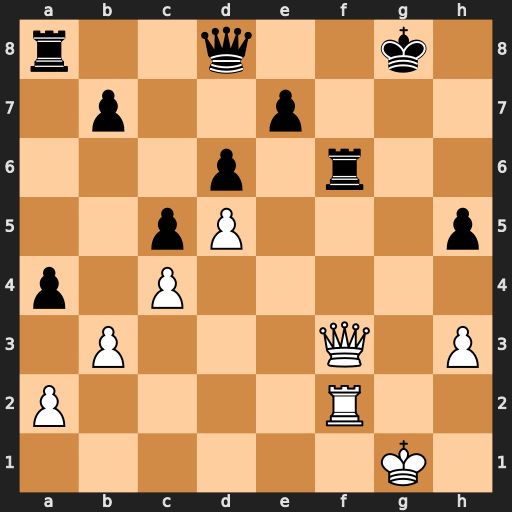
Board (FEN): r2q2k1/1p2p3/3p1r2/2pP3p/p1P5/1P3Q1P/P4R2/6K1
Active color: w
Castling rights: -
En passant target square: -
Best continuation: Rg2+ Kf8 Qxh5 e5 dxe6 Qe8 Qh8+ Ke7 Qg7+ Kd8 Qxf6+